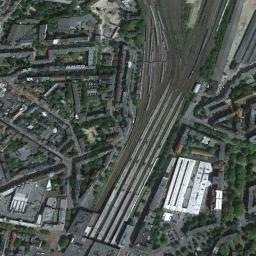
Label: railway_station